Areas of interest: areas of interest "Transportation stations"
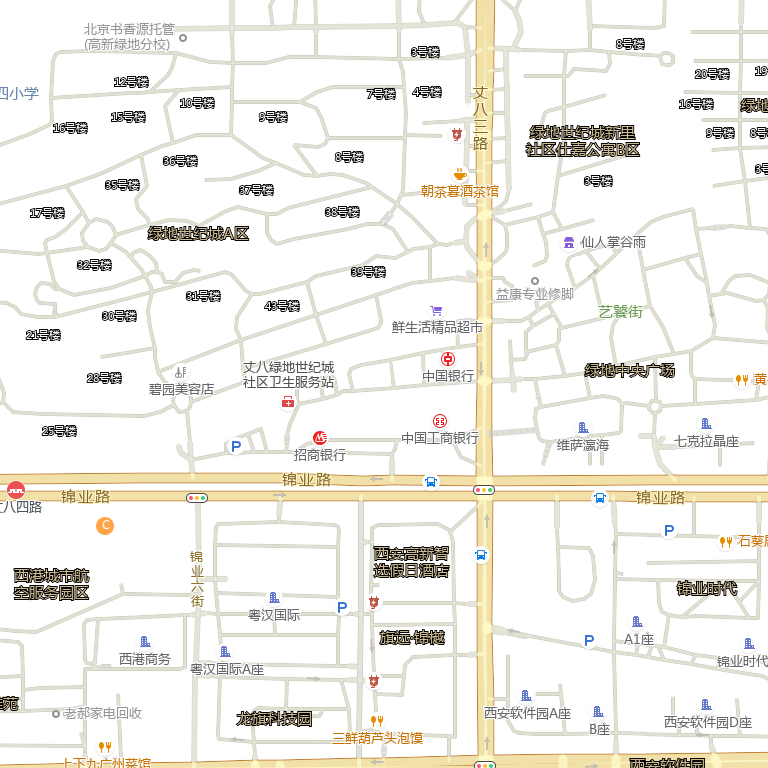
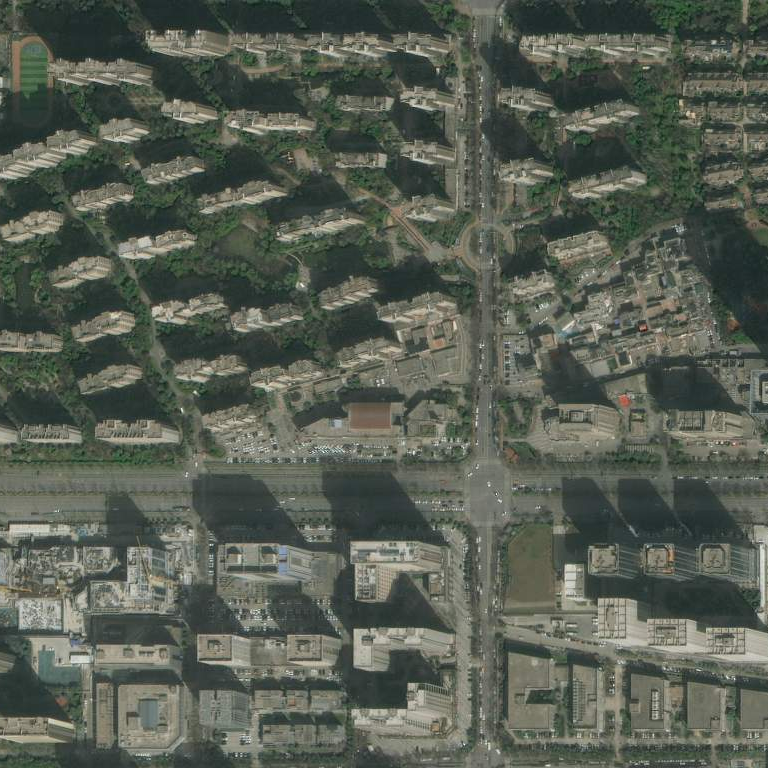